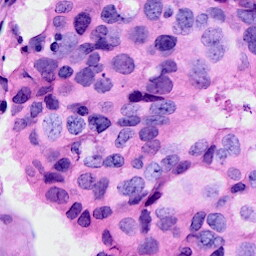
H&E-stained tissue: Breast